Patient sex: M
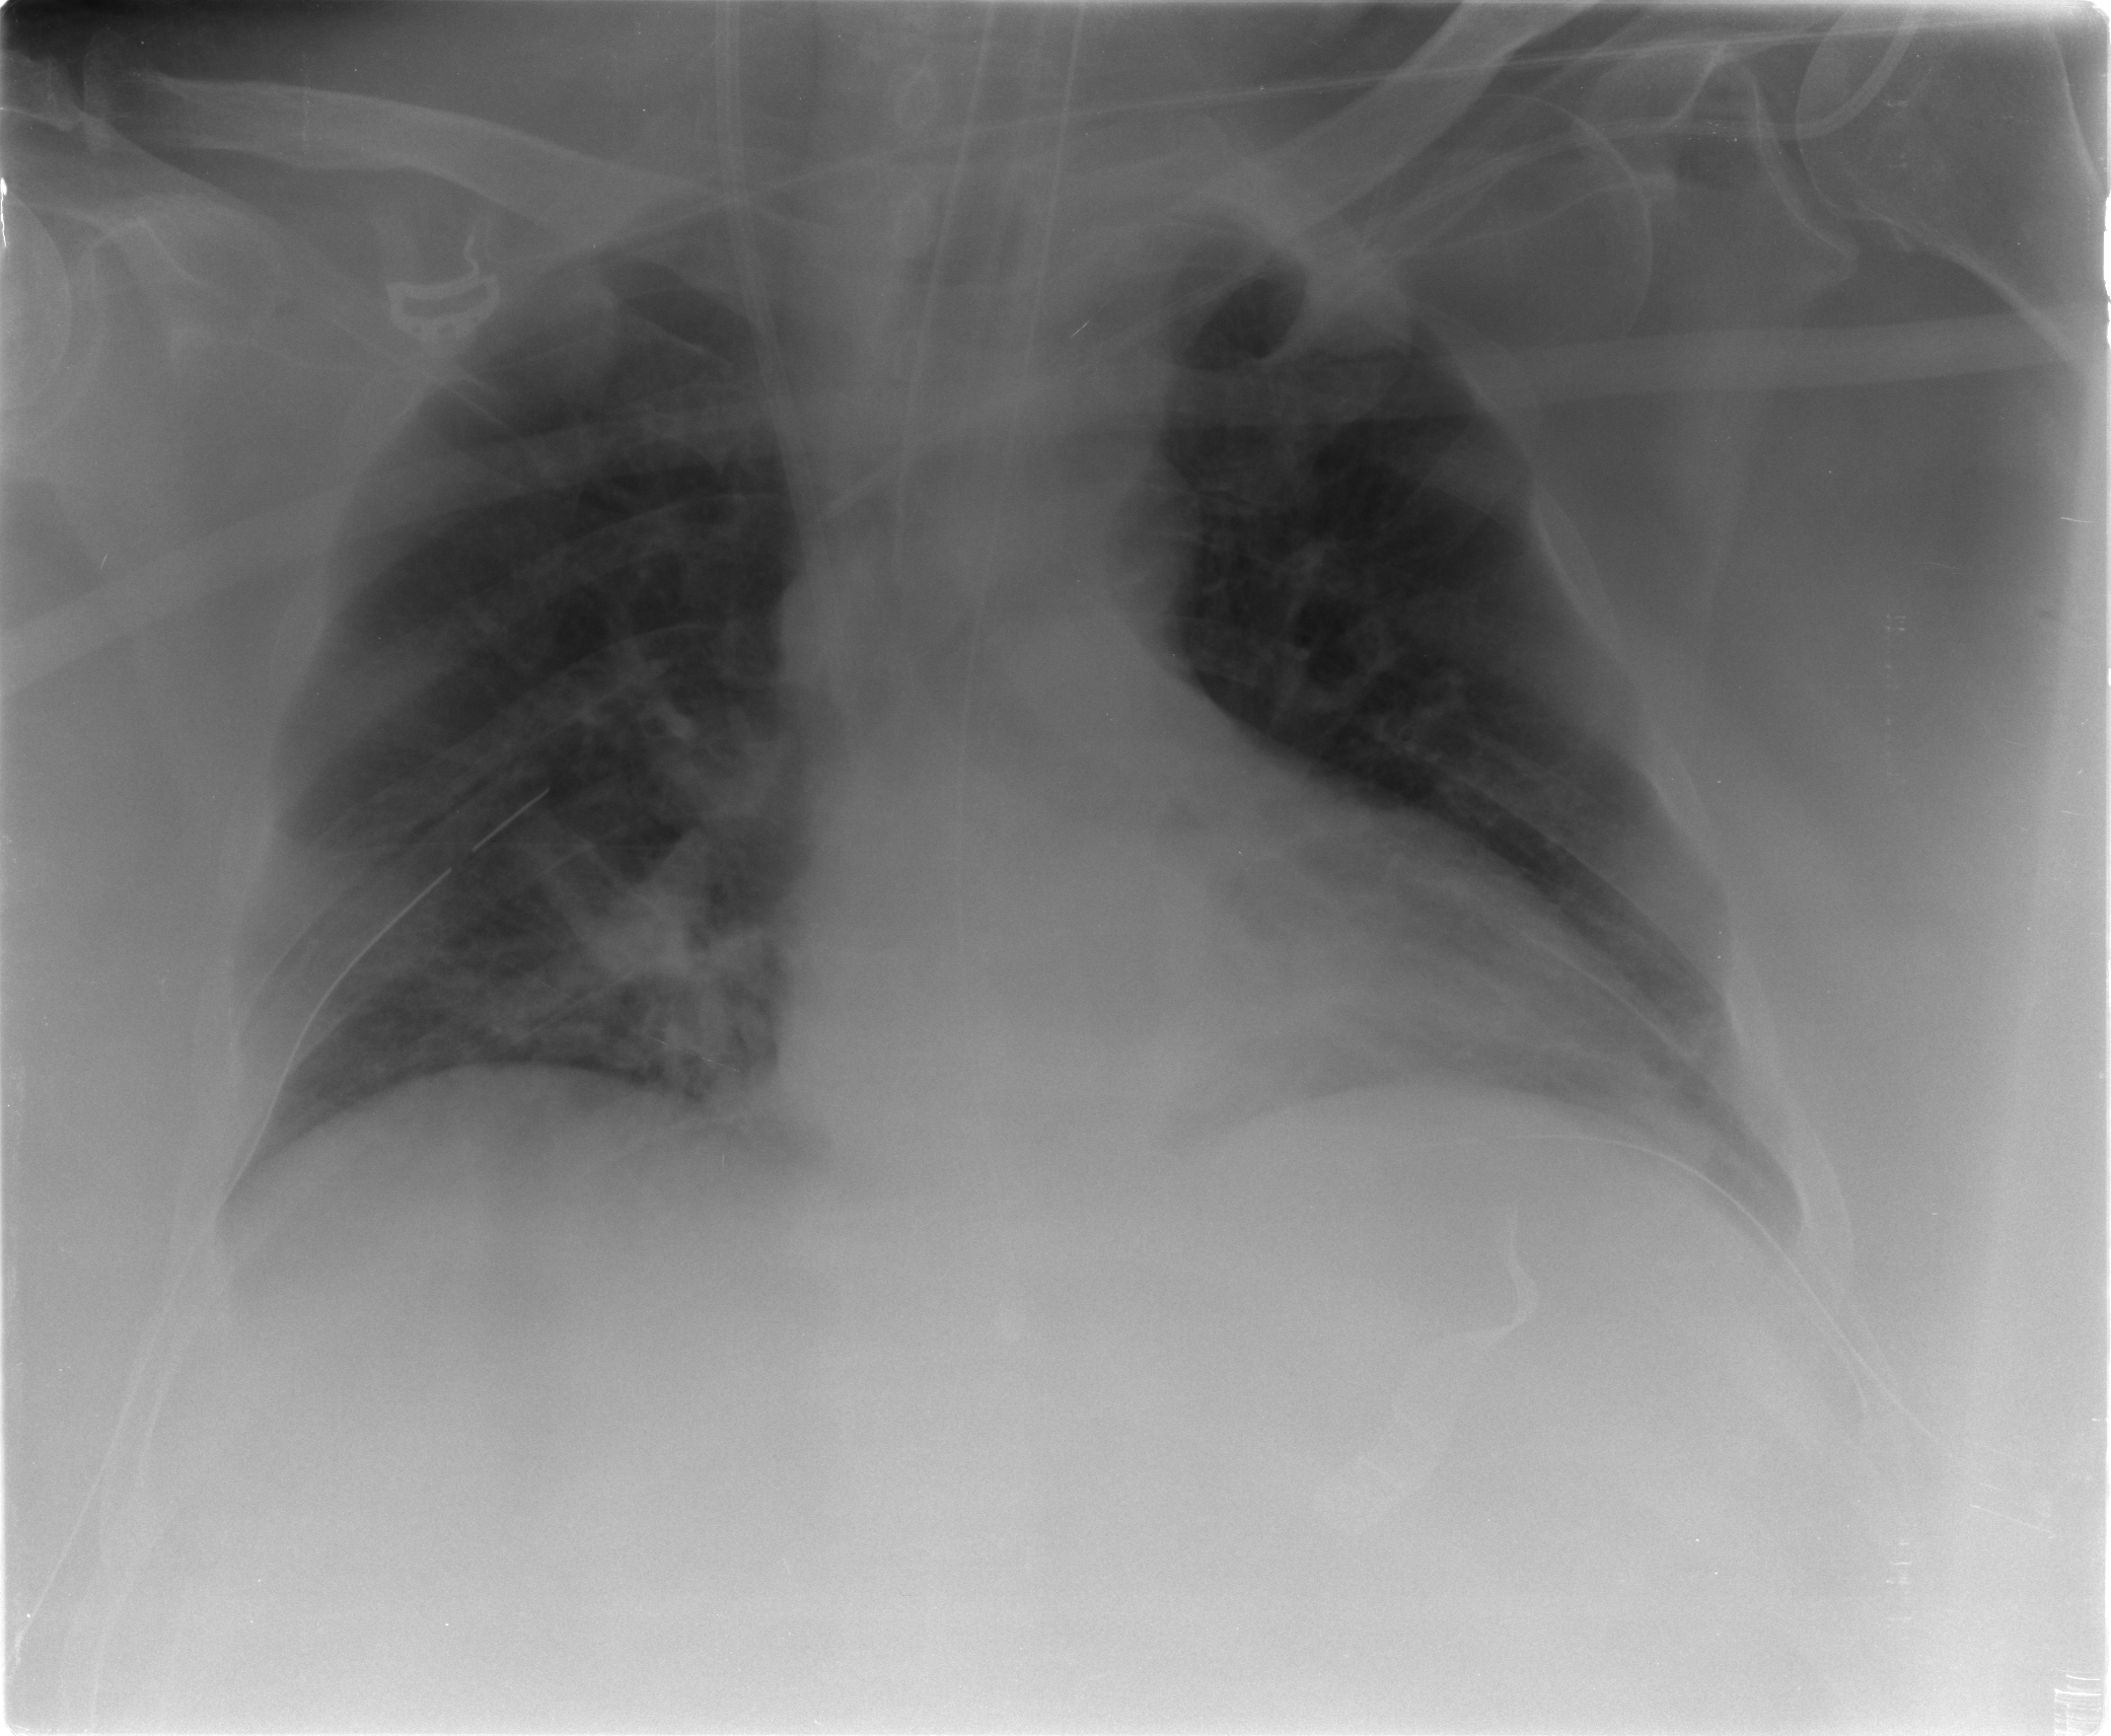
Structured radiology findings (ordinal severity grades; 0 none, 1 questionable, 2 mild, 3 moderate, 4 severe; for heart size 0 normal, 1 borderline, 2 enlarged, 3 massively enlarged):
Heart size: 0
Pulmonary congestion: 2
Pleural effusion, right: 1
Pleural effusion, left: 1
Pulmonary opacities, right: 0
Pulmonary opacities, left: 0
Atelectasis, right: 2
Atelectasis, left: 1